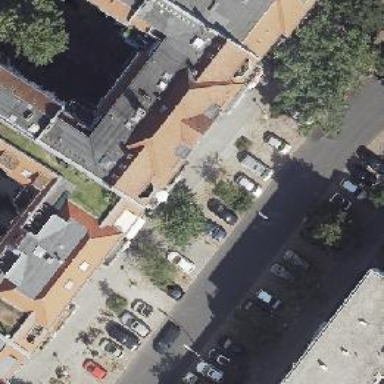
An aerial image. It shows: Parking entrance.